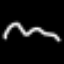
Label: squiggle